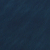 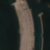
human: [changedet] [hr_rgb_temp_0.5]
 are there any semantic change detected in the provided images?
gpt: An artificial island was built in the sea.